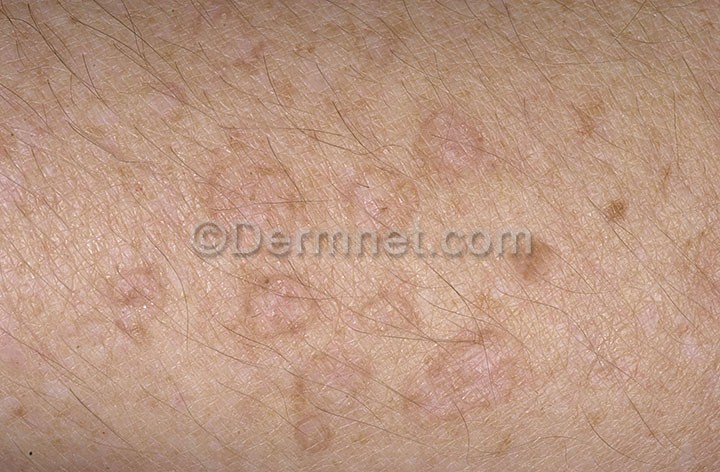
Disease: Seborrheic Keratoses and other Benign Tumors